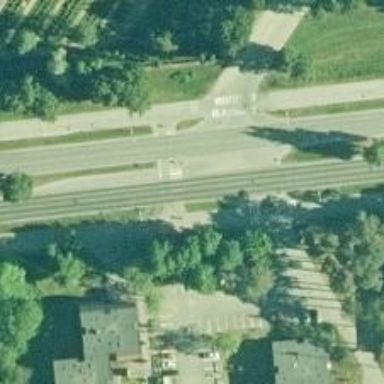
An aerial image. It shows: Marked crossing on the road.